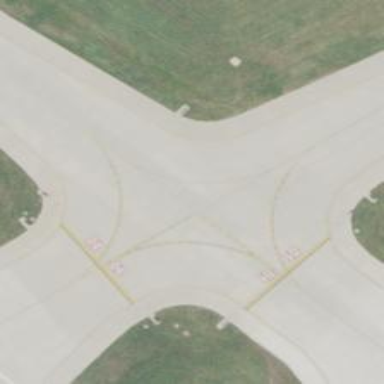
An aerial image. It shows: Image of taxiway at airport.